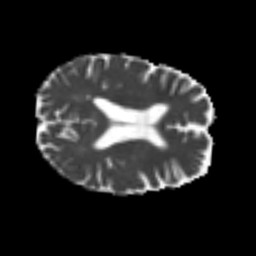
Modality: MD
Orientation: axial
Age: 72
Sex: female
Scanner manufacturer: siemens
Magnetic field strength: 3 T
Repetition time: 4.987 s
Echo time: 0.0792 s